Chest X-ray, AP view. Patient: 52 years old, sex M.
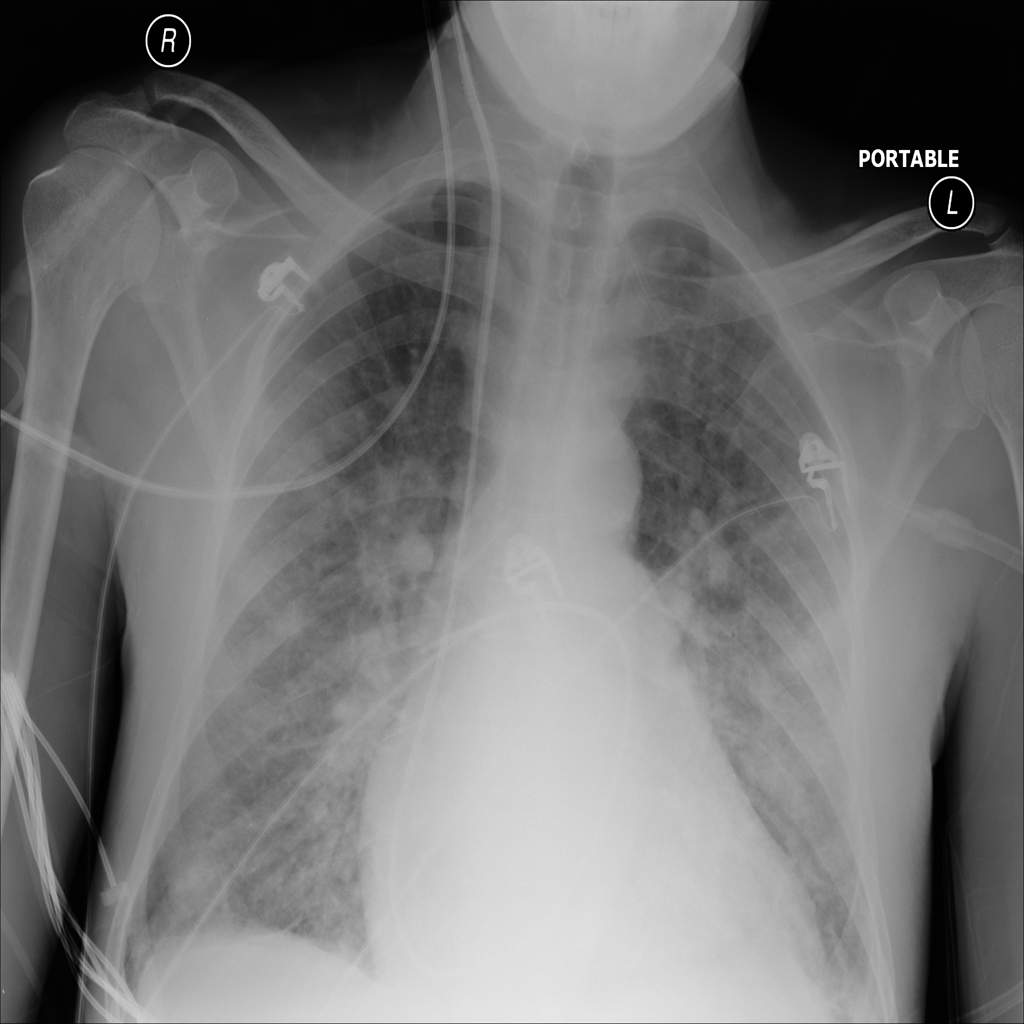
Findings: No Finding